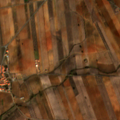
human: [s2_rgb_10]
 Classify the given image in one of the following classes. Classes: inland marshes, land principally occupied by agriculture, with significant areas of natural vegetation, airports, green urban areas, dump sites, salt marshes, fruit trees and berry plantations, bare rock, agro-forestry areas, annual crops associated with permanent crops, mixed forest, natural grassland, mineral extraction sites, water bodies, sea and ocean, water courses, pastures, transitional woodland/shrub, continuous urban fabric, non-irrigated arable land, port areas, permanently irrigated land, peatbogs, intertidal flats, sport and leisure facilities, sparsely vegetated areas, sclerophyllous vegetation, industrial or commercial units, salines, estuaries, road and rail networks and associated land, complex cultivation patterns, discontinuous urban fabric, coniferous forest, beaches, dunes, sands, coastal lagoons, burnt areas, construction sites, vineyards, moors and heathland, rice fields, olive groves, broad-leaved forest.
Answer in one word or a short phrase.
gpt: non-irrigated arable land